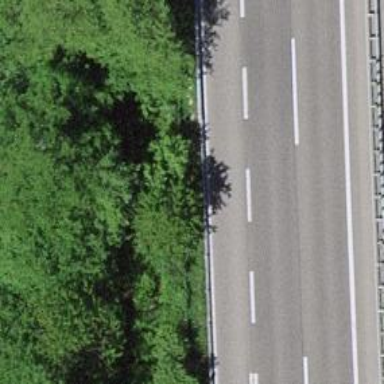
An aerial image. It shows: Asphalt motorway link.